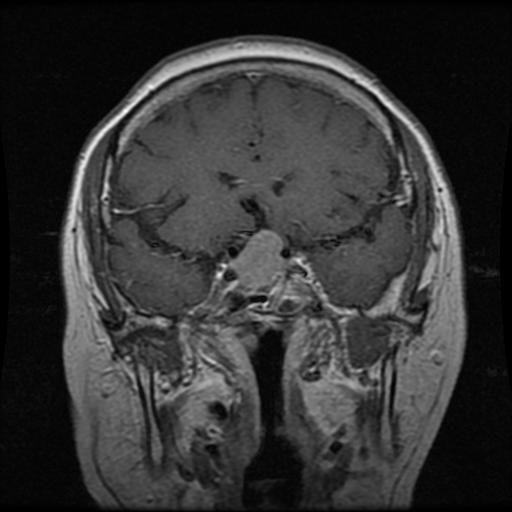
Label: pituitary